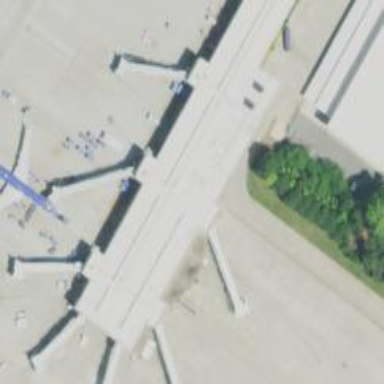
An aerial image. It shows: Airport gate.